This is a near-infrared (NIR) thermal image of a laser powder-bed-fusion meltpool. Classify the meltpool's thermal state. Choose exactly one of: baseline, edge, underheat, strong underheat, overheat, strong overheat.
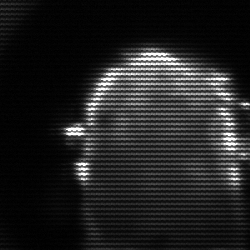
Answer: baseline